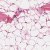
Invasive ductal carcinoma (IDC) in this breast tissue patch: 0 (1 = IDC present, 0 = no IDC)